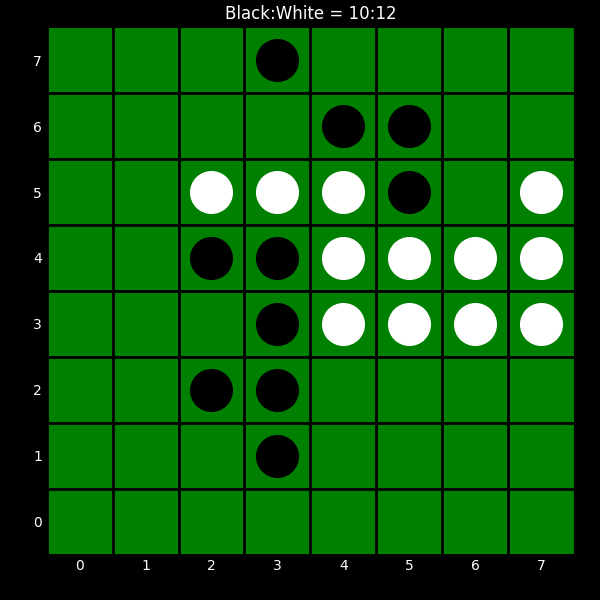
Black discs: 10
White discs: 12